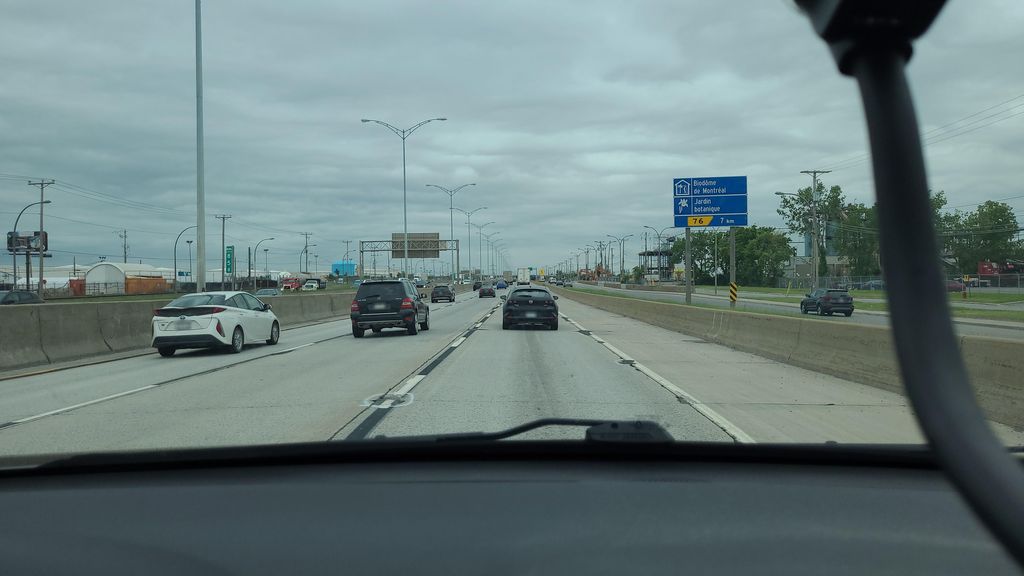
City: montreal